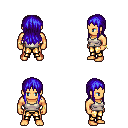
a pixel art fantasy rpg character, male body template, human, tanned skin, white pirate shirt, gold greaves, blue unkempt hairstyle, bracelets, four views (front, back, left, right), 2x2 character sprite sheet, small pixel art, hard edges, no anti-aliasing